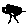
Label: tree